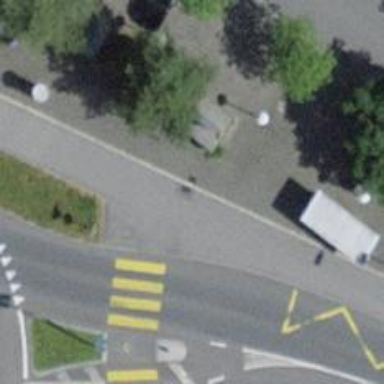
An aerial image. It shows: Pedestrian crossing with zebra markings on footway.